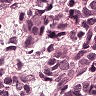
Metastatic tissue present: yes